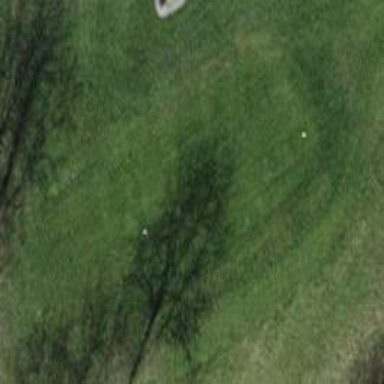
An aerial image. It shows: Grassy area designated as golf tee.